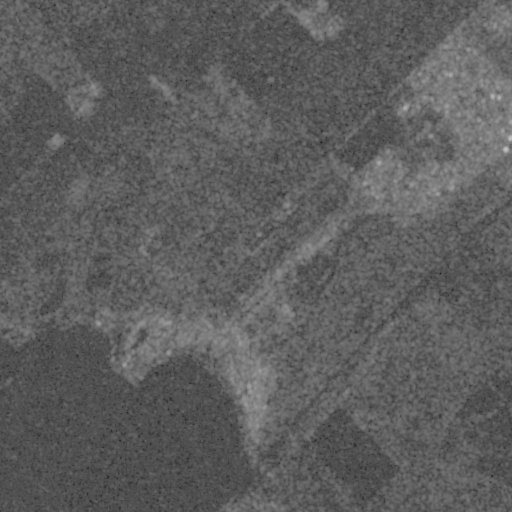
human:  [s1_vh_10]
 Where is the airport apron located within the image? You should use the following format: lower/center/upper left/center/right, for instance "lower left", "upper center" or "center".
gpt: The airport apron is located in the center of the image.
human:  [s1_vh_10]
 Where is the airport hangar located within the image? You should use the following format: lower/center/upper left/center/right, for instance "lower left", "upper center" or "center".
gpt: The airport hangar is located in the center of the image.
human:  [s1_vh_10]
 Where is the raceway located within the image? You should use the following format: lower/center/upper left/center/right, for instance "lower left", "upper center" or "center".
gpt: The raceway is located in the center right of the image.
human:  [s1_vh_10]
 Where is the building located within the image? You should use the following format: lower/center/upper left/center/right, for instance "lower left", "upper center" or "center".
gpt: There is no building in the image.

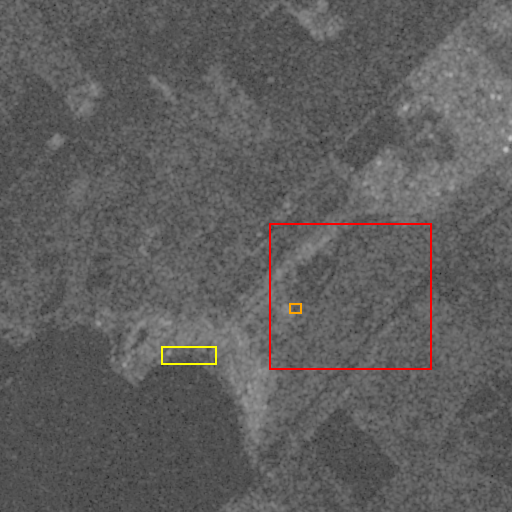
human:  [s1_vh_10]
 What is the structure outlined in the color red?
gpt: The structure outlined in red is an airport.
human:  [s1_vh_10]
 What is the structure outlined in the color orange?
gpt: The structure outlined in orange is an airport apron.
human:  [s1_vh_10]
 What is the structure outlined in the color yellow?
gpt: The structure outlined in yellow is a park.
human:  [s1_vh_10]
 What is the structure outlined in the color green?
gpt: There is no green outline.